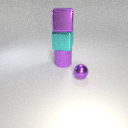
small purple metal sphere in front of large purple rubber cylinder